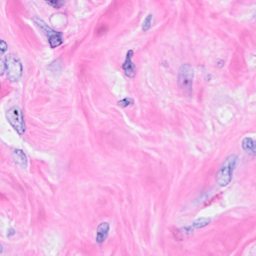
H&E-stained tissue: Breast